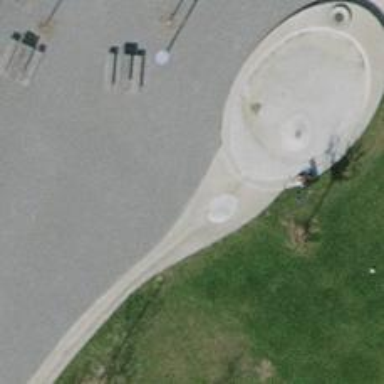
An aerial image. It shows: Picnic table located in leisure land area.